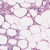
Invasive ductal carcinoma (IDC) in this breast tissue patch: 0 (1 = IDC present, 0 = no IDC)